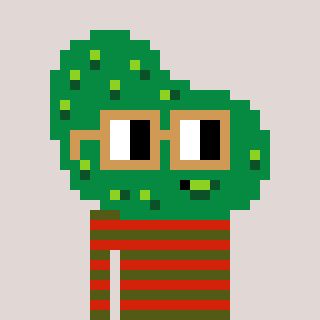
a pixel art character with square brown glasses, a pickle-shaped head and a red-colored body on a warm background